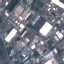
Land use / land cover class: Industrial